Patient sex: F
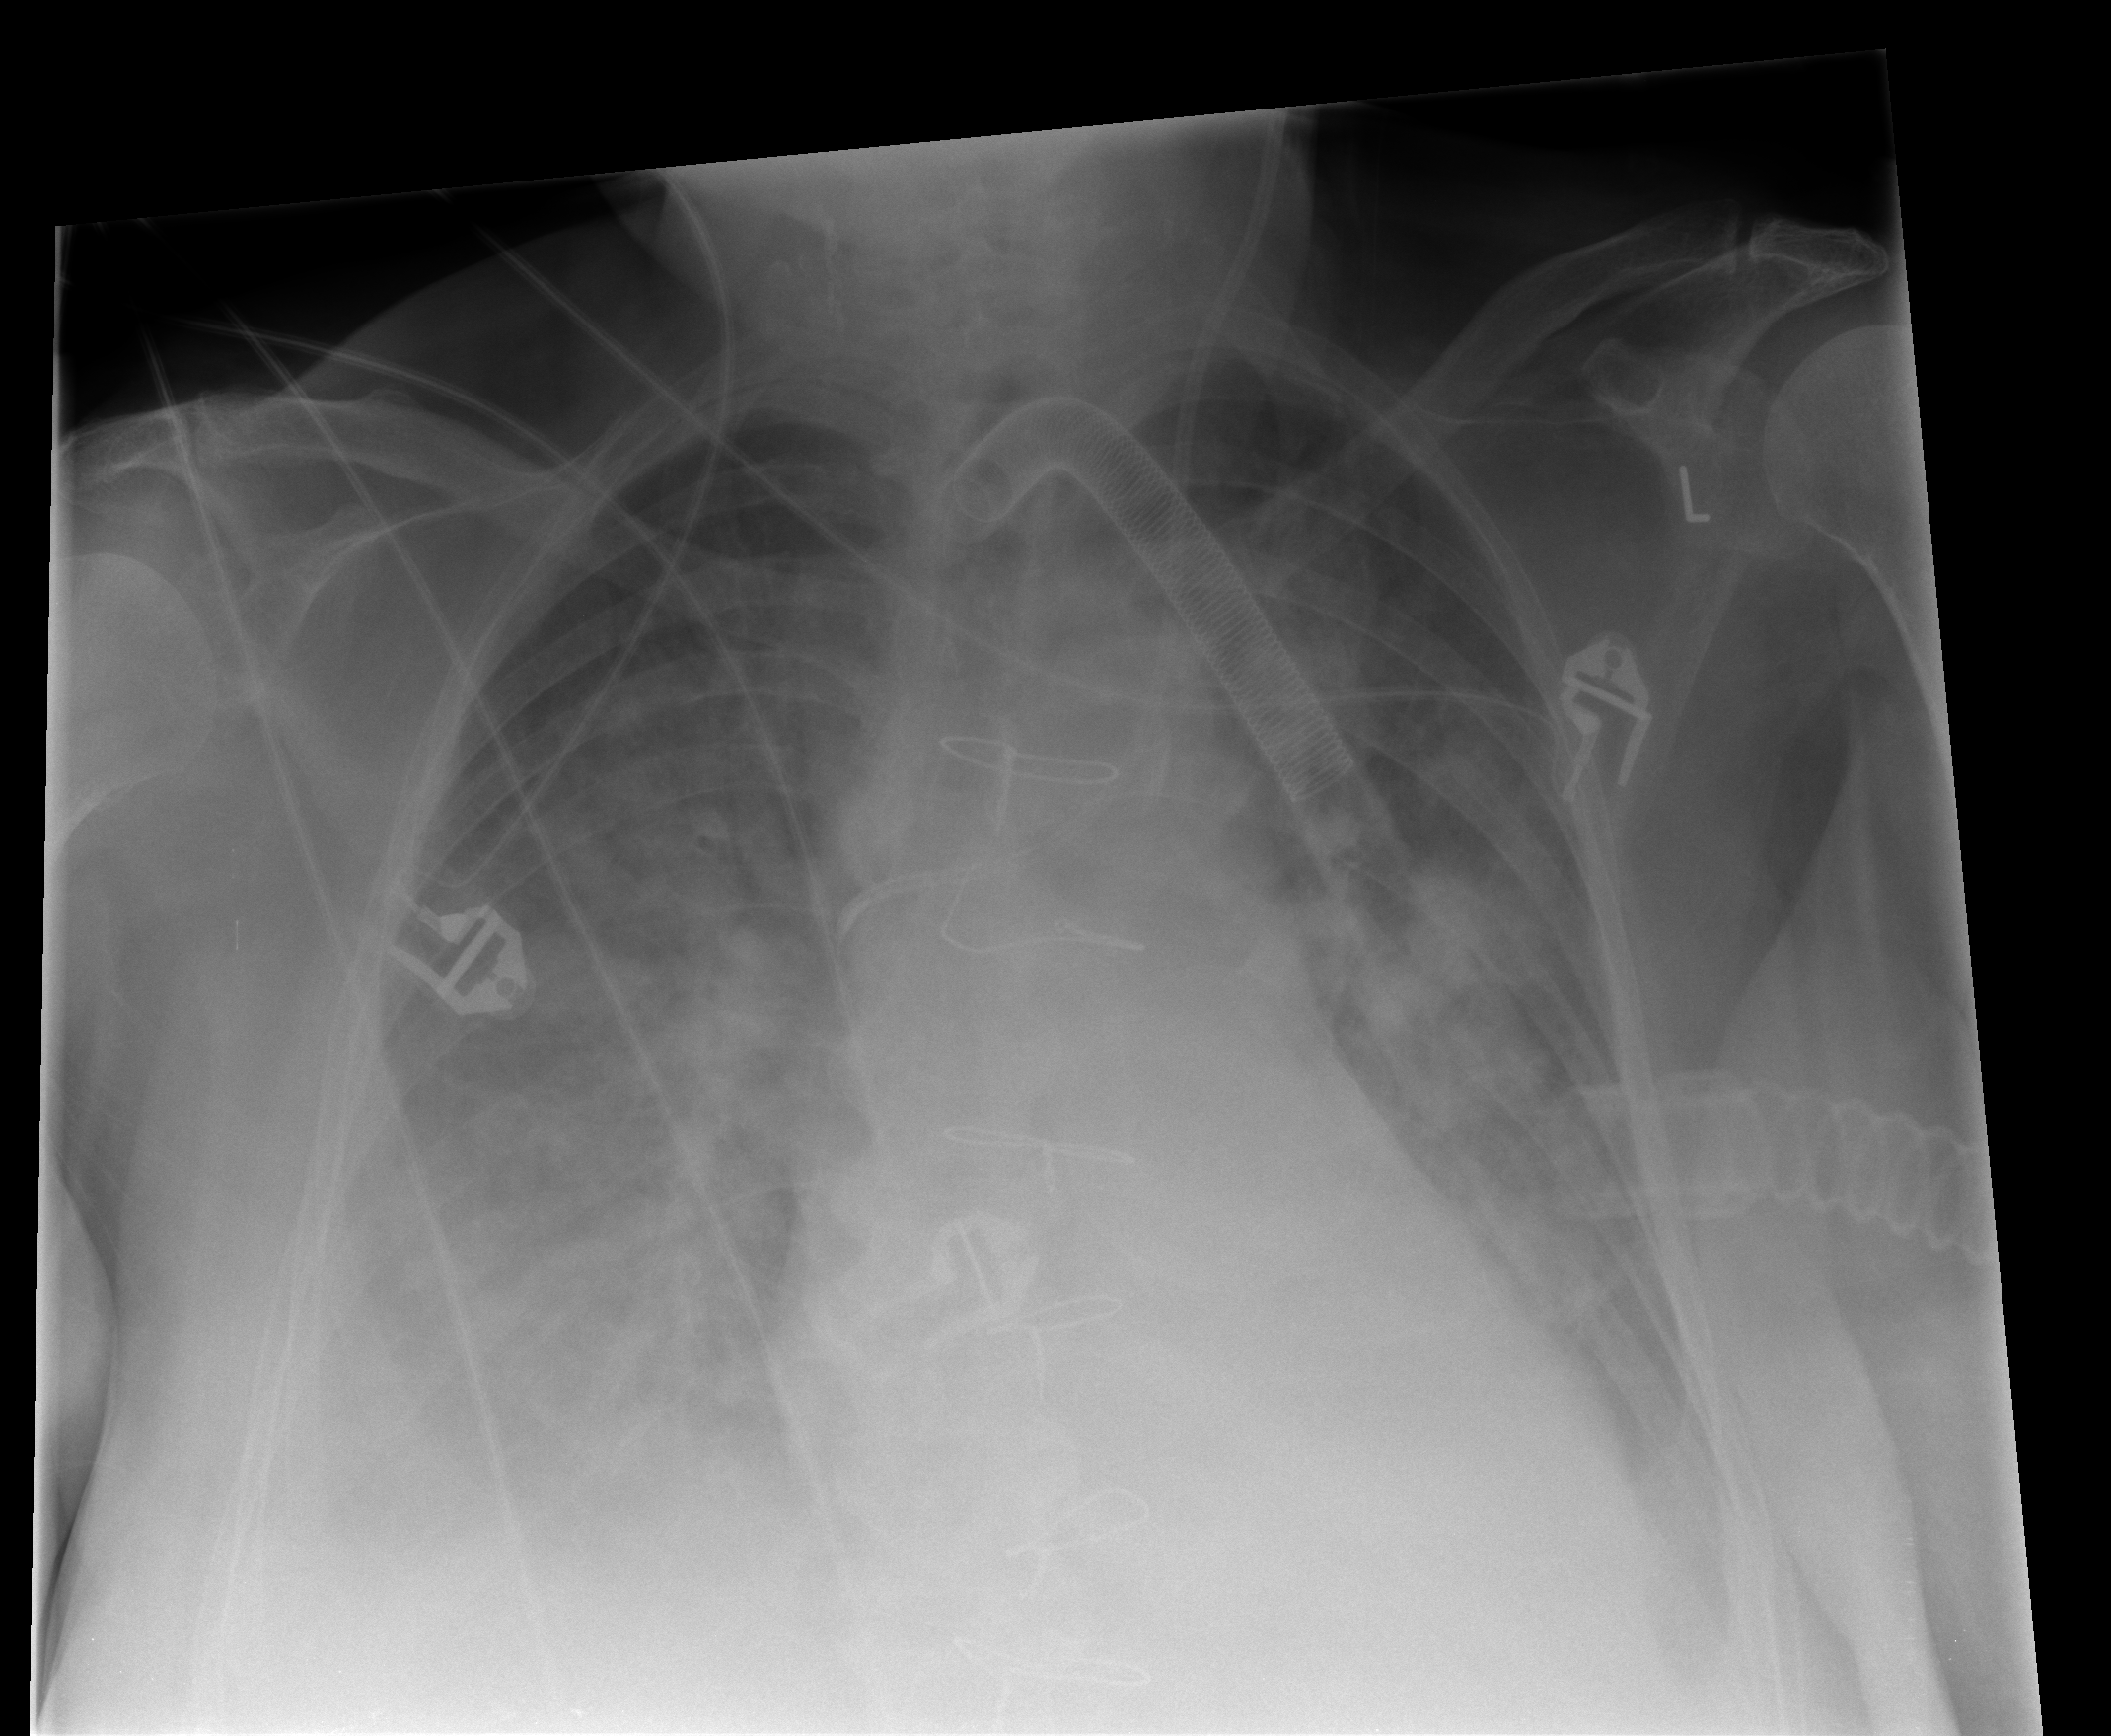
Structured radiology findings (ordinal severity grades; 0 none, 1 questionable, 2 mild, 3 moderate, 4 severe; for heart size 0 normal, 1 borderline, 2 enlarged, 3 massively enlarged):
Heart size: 2
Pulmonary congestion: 3
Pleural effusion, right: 3
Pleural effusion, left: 2
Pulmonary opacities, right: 2
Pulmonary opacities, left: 2
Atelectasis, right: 2
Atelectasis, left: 2